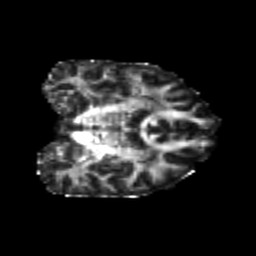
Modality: FA
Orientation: coronal
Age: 25
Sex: female
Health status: healthy
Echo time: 0.074 s